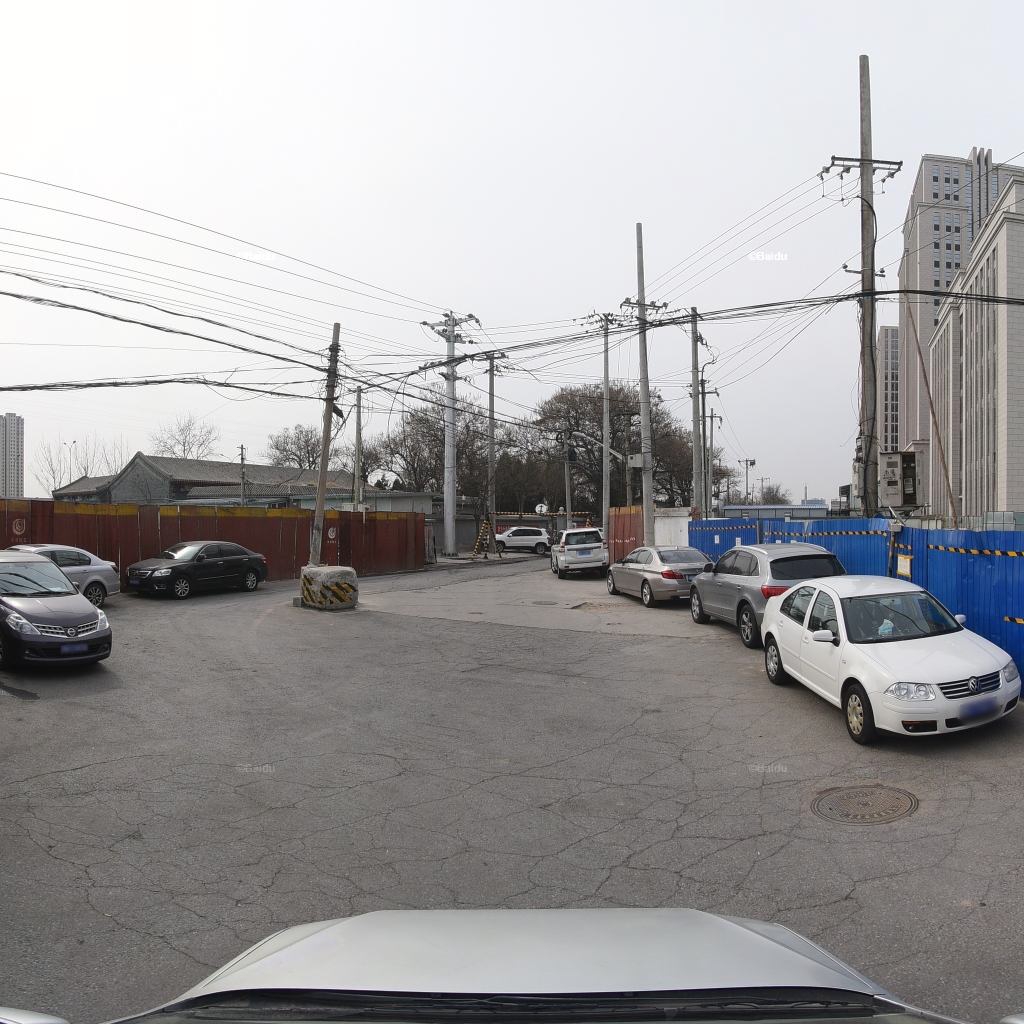
Region: Fengtai
Road damage annotations: alligator crack, manhole cover